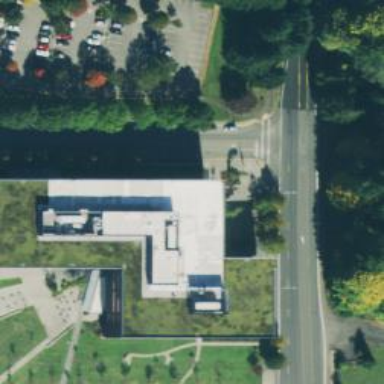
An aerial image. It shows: Office building.